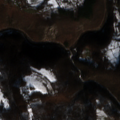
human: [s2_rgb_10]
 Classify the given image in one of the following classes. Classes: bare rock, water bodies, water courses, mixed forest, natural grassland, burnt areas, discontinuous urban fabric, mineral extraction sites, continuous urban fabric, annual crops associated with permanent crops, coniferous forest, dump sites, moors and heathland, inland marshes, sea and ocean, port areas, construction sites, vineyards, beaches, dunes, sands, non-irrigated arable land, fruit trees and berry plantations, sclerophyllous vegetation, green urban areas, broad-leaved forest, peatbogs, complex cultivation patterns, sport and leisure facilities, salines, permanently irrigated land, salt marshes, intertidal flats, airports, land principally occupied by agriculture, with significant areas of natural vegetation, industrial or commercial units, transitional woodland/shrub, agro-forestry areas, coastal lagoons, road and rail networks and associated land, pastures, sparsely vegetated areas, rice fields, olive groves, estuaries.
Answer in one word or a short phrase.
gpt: land principally occupied by agriculture, with significant areas of natural vegetation, broad-leaved forest, transitional woodland/shrub